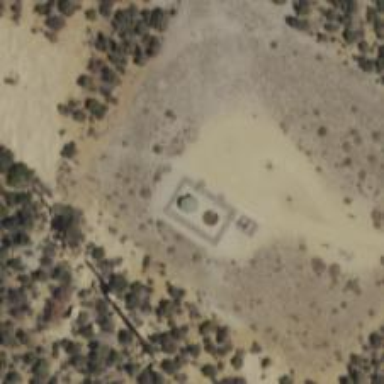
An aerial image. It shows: Storage tank with man-made structure.